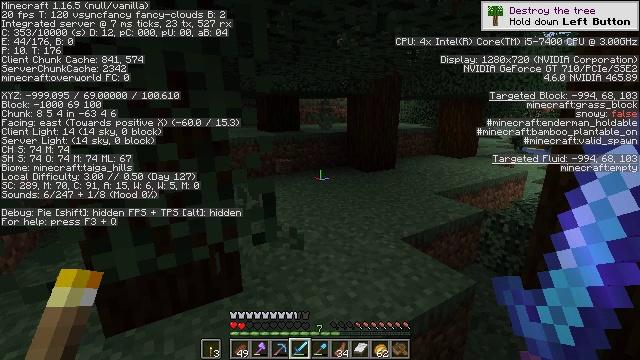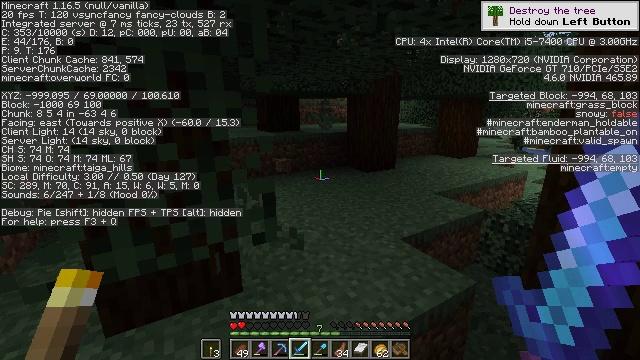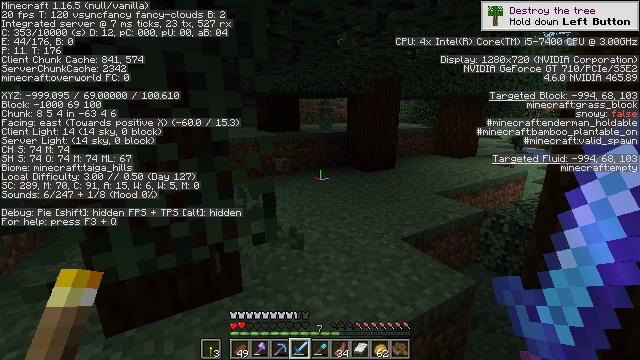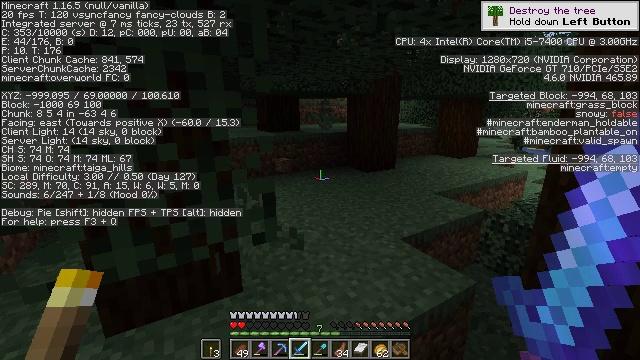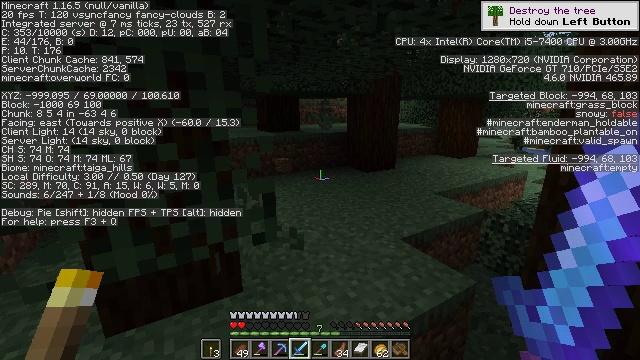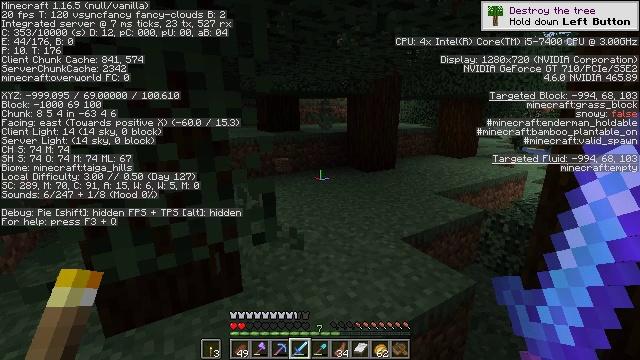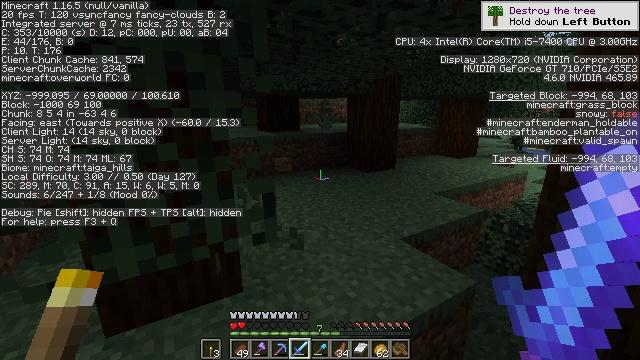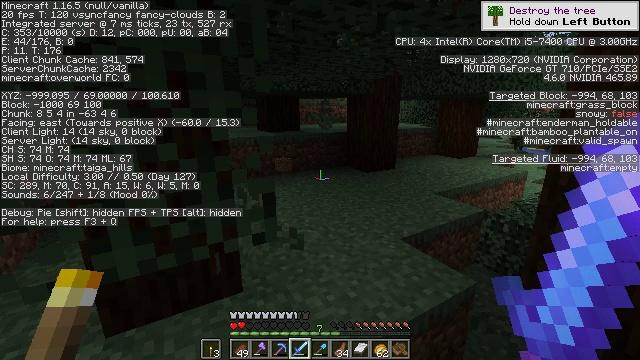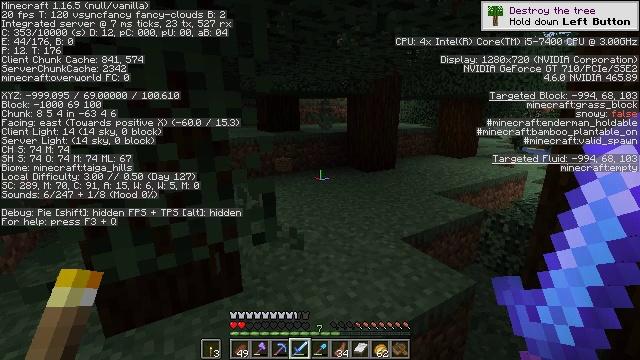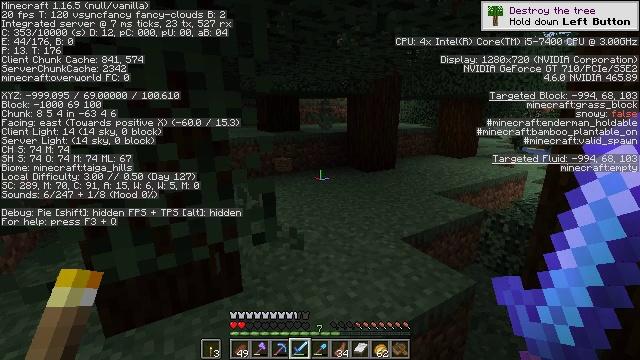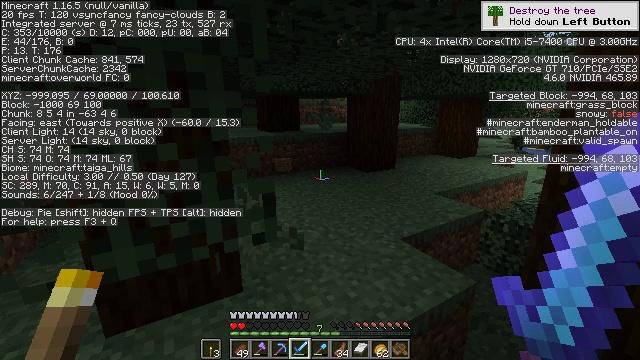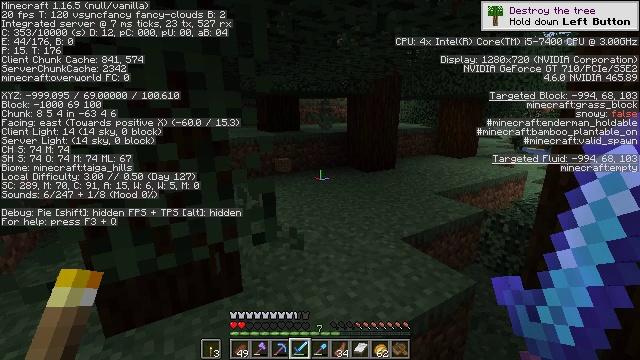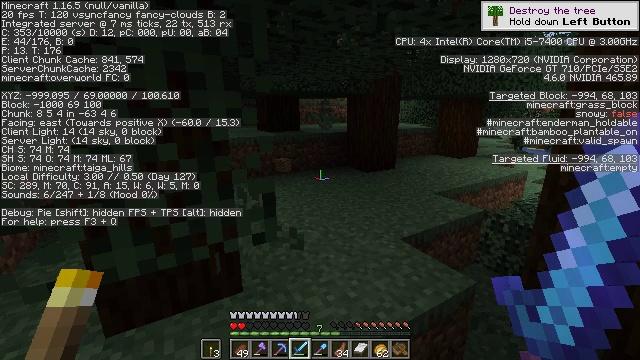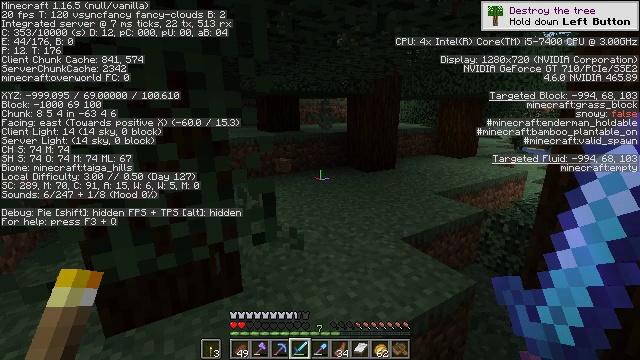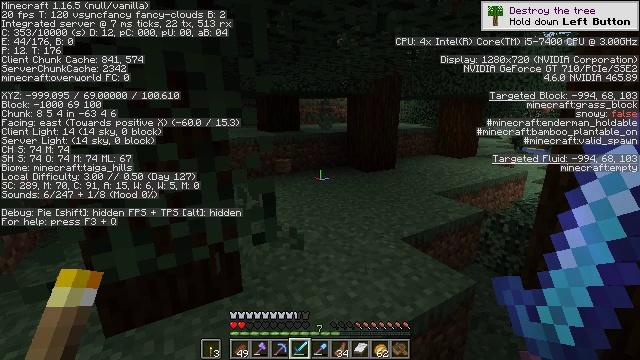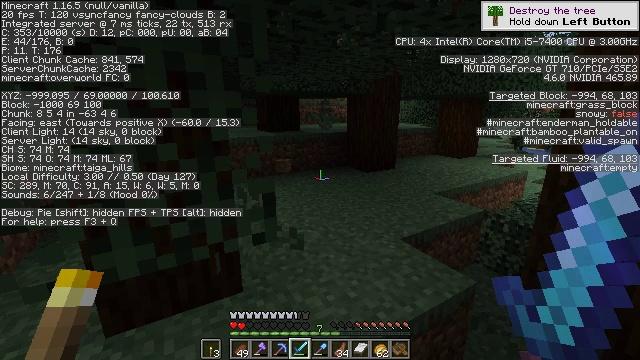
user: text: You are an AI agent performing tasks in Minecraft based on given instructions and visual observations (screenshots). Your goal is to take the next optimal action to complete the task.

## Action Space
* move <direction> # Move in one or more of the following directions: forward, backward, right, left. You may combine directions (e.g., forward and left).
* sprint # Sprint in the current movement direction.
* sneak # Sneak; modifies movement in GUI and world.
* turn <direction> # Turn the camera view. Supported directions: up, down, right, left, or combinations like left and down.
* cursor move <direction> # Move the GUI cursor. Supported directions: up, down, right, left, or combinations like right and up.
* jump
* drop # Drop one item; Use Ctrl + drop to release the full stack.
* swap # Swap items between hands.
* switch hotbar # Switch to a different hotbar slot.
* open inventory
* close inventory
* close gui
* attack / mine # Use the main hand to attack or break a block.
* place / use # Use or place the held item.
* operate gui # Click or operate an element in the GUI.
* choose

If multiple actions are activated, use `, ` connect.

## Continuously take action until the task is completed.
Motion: motion action
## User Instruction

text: Gather materials from the sweet berry bush.
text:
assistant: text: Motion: no_op
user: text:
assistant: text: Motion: no_op
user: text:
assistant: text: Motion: no_op
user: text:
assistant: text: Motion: no_op
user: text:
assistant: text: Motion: no_op
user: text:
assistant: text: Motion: no_op
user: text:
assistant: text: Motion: no_op
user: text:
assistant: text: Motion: no_op
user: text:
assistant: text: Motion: no_op
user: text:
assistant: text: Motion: no_op
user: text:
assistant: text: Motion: no_op
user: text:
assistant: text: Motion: no_op
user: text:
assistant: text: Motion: no_op
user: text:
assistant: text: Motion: no_op
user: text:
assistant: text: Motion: no_op
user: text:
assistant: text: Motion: no_op
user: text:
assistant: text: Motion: no_op
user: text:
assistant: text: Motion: no_op
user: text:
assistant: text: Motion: no_op
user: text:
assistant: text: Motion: no_op
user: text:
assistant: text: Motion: no_op
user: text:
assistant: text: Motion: no_op
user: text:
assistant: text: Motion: no_op
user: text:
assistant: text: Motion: no_op
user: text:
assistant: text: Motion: no_op
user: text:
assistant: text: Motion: no_op
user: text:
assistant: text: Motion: no_op
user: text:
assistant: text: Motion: no_op
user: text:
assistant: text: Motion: no_op
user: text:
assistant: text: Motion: no_op